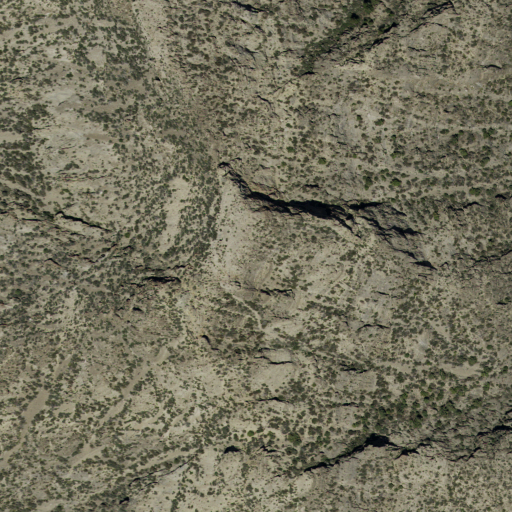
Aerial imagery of mountain in Utah named George H. Hansen Peak containing shrub and evergreen forest